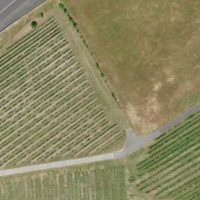
EUNIS habitat code: 57
Species observed at this site:
Diplotaxis muralis